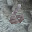
Label: 6